【题型】填空题　【知识点】函数　【难度】easy
函数 $y=|x^{2}-2x-3|$ 在 $x\in[-1,3]$ 上的最大值为\_\_\_\_\_\_\_\_．
【解答】
【答案】4

【分析】作出函数的图象，求出函数的单调性，进而得出函数的最大值．

【详解】由题意可知 $y=|x^{2}-2x-3|=|(x-1)^{2}-4|$，

作出函数 $y=|x^{2}-2x-3|$ 的图象，如图所示

由图可知，$y=|x^{2}-2x-3|$ 在 $[-1,1]$ 上单调递增，在 $[1,3]$ 上单调递减；

所以当 $x=1$ 时，$y=|x^{2}-2x-3|$ 取的最大值为 $|1^{2}-2\times1-3|=4$．

故答案为：4．

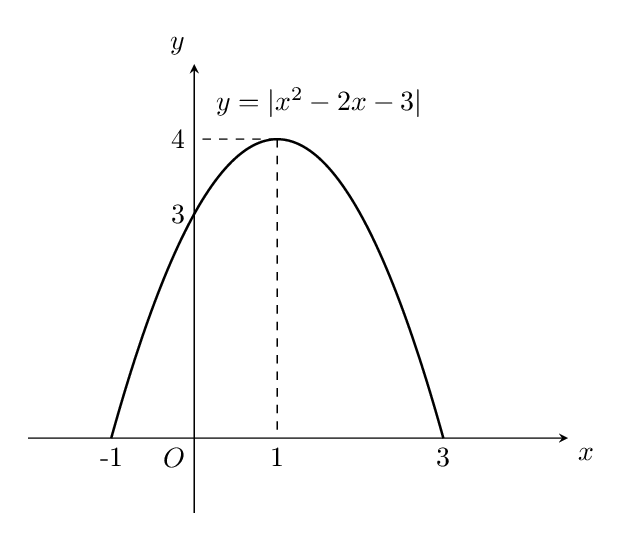